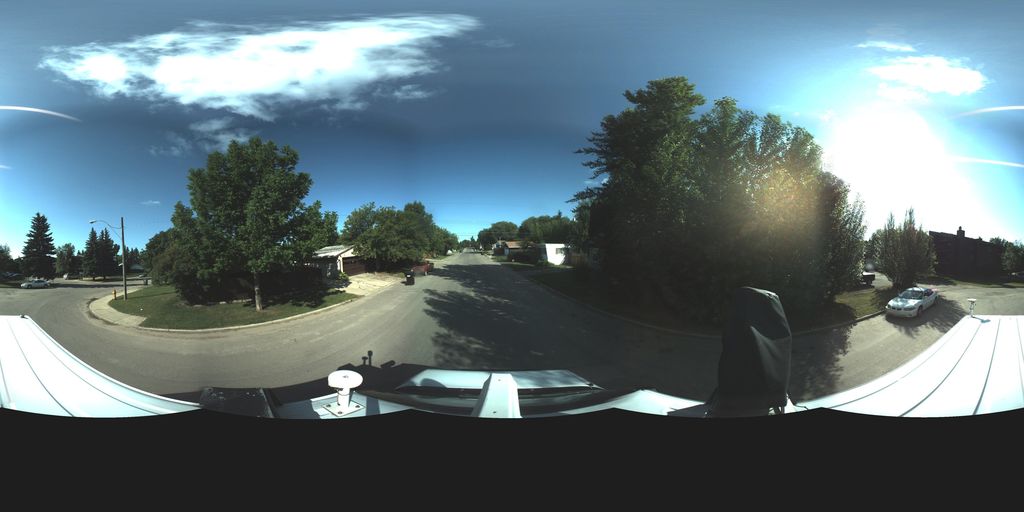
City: saskatoon